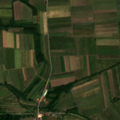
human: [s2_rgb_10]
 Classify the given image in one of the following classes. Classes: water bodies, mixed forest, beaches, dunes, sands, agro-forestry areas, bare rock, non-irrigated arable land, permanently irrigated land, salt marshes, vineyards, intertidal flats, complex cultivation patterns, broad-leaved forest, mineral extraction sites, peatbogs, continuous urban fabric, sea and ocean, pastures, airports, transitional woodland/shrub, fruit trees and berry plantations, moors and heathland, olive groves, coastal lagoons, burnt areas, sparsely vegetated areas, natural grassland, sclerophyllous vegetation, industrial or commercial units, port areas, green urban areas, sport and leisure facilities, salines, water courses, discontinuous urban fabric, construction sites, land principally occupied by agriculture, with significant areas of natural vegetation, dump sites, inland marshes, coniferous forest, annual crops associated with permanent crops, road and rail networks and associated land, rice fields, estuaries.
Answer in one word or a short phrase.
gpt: non-irrigated arable land, land principally occupied by agriculture, with significant areas of natural vegetation, transitional woodland/shrub